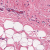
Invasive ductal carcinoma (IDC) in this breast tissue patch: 0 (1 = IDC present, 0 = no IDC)